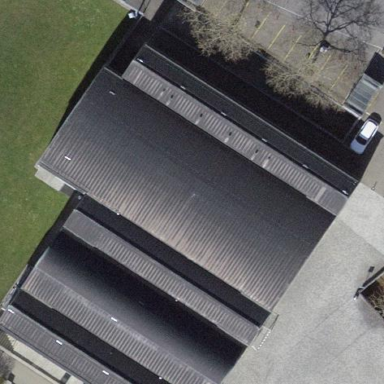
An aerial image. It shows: School building.